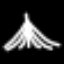
Label: The Eiffel Tower